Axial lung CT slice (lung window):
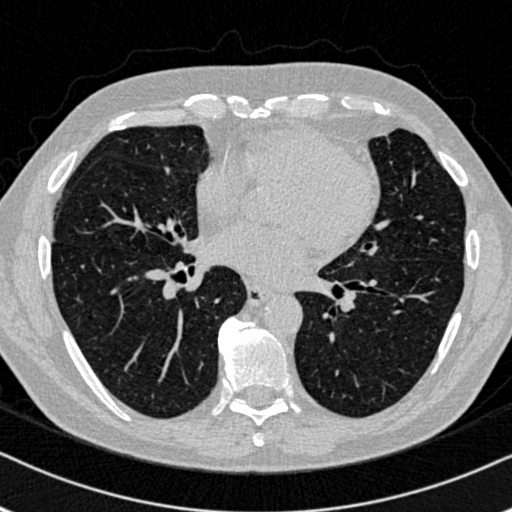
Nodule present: no